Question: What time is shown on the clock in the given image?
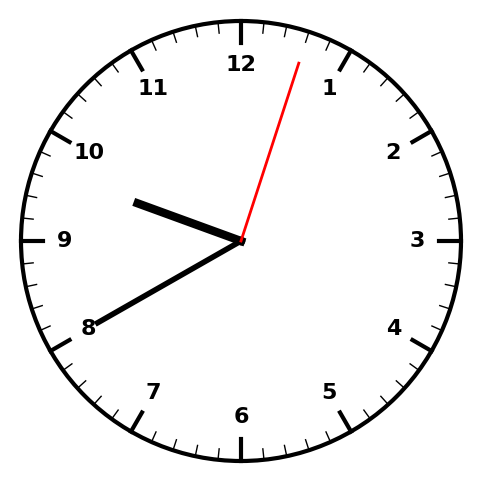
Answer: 09:40:03